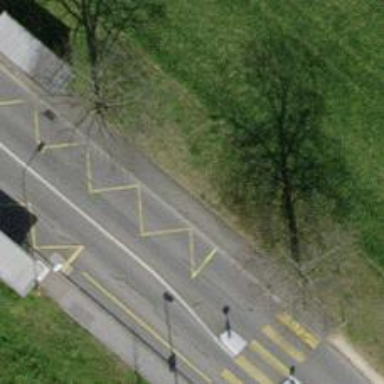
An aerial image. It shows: Sidewalk with public transport platform that includes shelter.